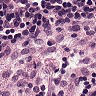
Metastatic tissue present: no